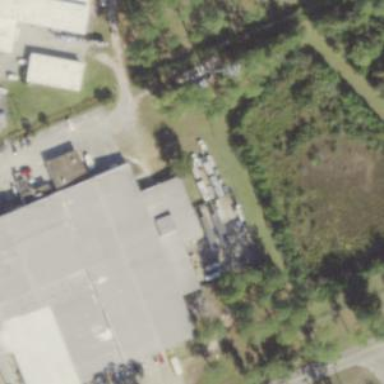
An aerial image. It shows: Commercial building.